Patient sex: M
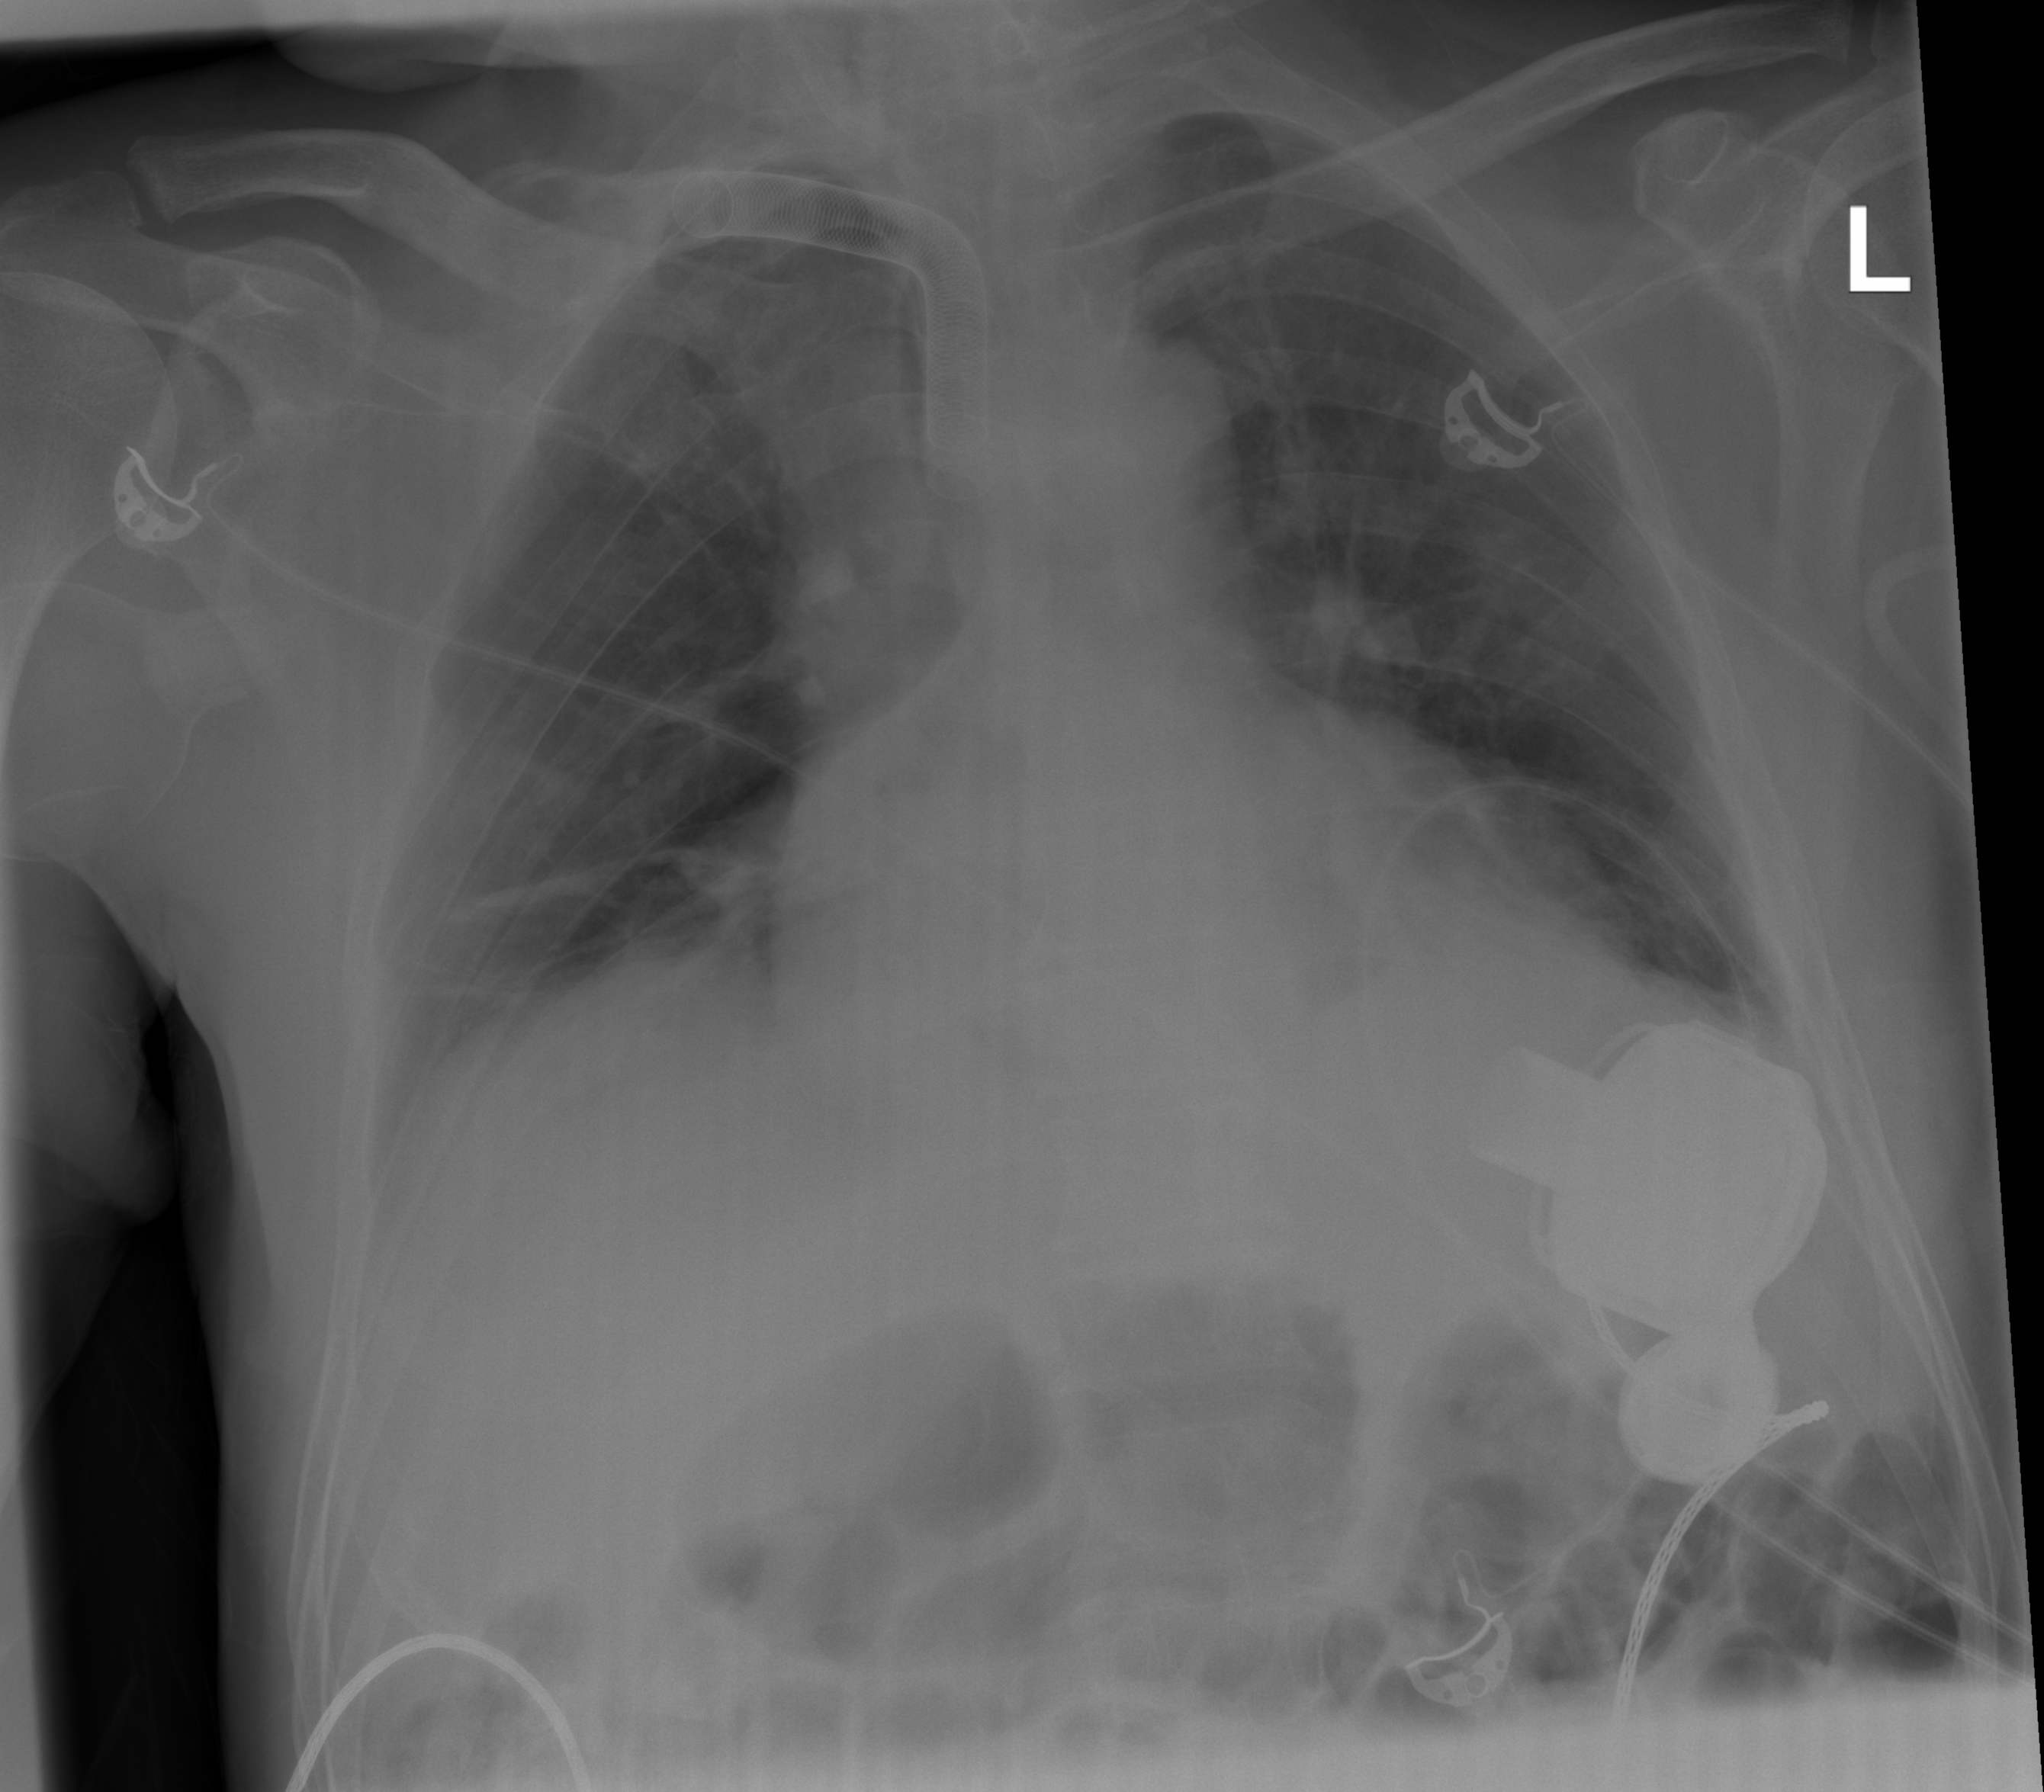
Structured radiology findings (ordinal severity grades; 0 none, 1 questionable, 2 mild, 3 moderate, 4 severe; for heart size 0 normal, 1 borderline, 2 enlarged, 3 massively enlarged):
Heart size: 2
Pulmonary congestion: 2
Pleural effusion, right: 1
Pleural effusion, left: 0
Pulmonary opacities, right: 1
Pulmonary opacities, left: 0
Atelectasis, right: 2
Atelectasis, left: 0